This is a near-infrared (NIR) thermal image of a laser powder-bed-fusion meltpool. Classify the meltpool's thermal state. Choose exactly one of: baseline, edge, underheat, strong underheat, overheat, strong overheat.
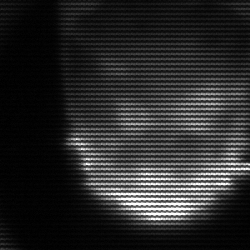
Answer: edge